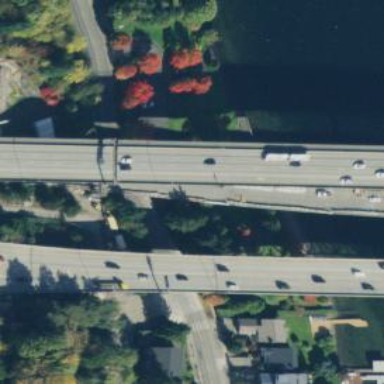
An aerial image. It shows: There is bridge in the image.